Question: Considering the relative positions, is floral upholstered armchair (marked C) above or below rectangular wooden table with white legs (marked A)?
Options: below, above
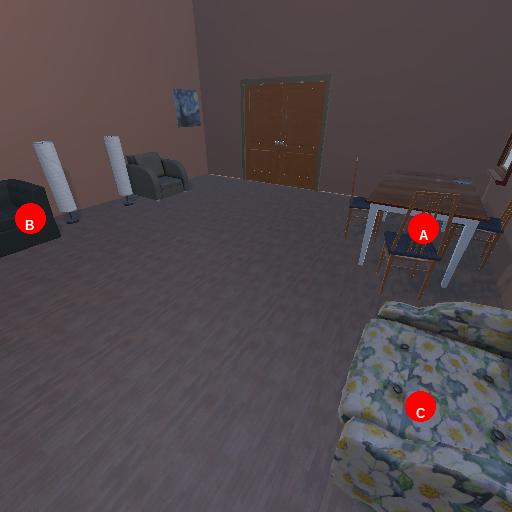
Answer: below